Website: walmart
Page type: store-pickup
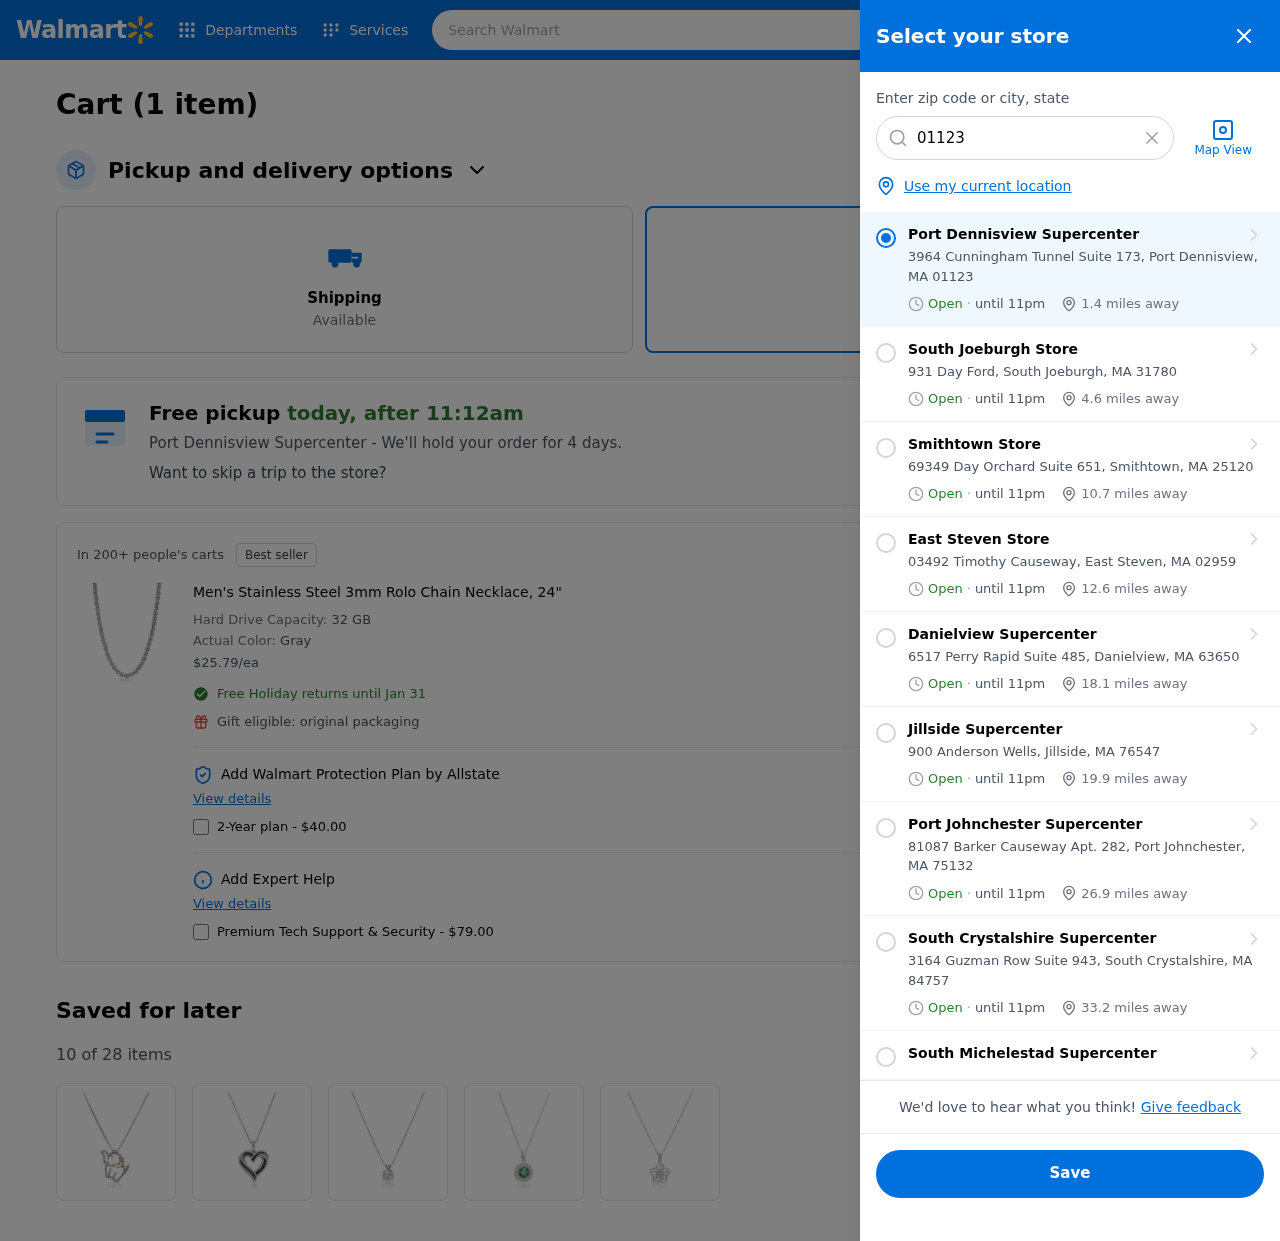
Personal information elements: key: PII_CITY
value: Port Dennisview
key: PII_CITY
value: Port Dennisview Supercenter
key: PII_CITY_STATE_ZIP
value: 3964 Cunningham Tunnel Suite 173, Port Dennisview, MA 01123
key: PII_LOCATION1_CITY
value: South Joeburgh Store
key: PII_LOCATION1_CITY_STATE_ZIP
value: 931 Day Ford, South Joeburgh, MA 31780
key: PII_LOCATION2_CITY
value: Smithtown Store
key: PII_LOCATION2_CITY_STATE_ZIP
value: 69349 Day Orchard Suite 651, Smithtown, MA 25120
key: PII_LOCATION3_CITY
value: East Steven Store
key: PII_LOCATION3_CITY_STATE_ZIP
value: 03492 Timothy Causeway, East Steven, MA 02959
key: PII_LOCATION4_CITY
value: Danielview Supercenter
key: PII_LOCATION4_CITY_STATE_ZIP
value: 6517 Perry Rapid Suite 485, Danielview, MA 63650
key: PII_LOCATION5_CITY
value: Jillside Supercenter
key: PII_LOCATION5_CITY_STATE_ZIP
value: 900 Anderson Wells, Jillside, MA 76547
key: PII_LOCATION6_CITY
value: Port Johnchester Supercenter
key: PII_LOCATION6_CITY_STATE_ZIP
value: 81087 Barker Causeway Apt. 282, Port Johnchester, MA 75132
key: PII_LOCATION7_CITY
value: South Crystalshire Supercenter
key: PII_LOCATION7_CITY_STATE_ZIP
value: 3164 Guzman Row Suite 943, South Crystalshire, MA 84757
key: PII_LOCATION8_CITY
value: South Michelestad Supercenter
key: PII_POSTCODE
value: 01123
Product elements: key: PRODUCT1_NAME
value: Men's Stainless Steel 3mm Rolo Chain Necklace, 24"
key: PRODUCT1_PRICE
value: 25.79
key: PRODUCT1_DESC
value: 32 GB
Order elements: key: ORDER_NUM_ITEMS
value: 1
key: ORDER_NUM_ITEMS
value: Cart (1 item)
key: ORDER_DELIVERY_DATE
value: today, after 11:12am
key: ORDER_ITEM1_QUANTITY
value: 1
Search elements: key: HEADER_SEARCH
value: Search Walmart
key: SEARCH_LOCATION
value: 01123